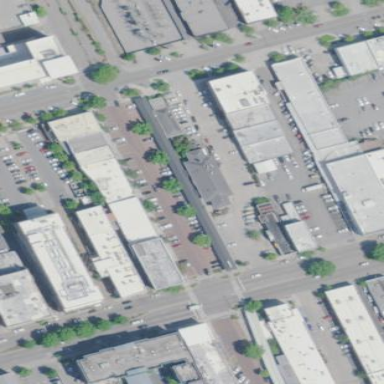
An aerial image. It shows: View of roof of building.